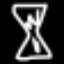
Label: hourglass